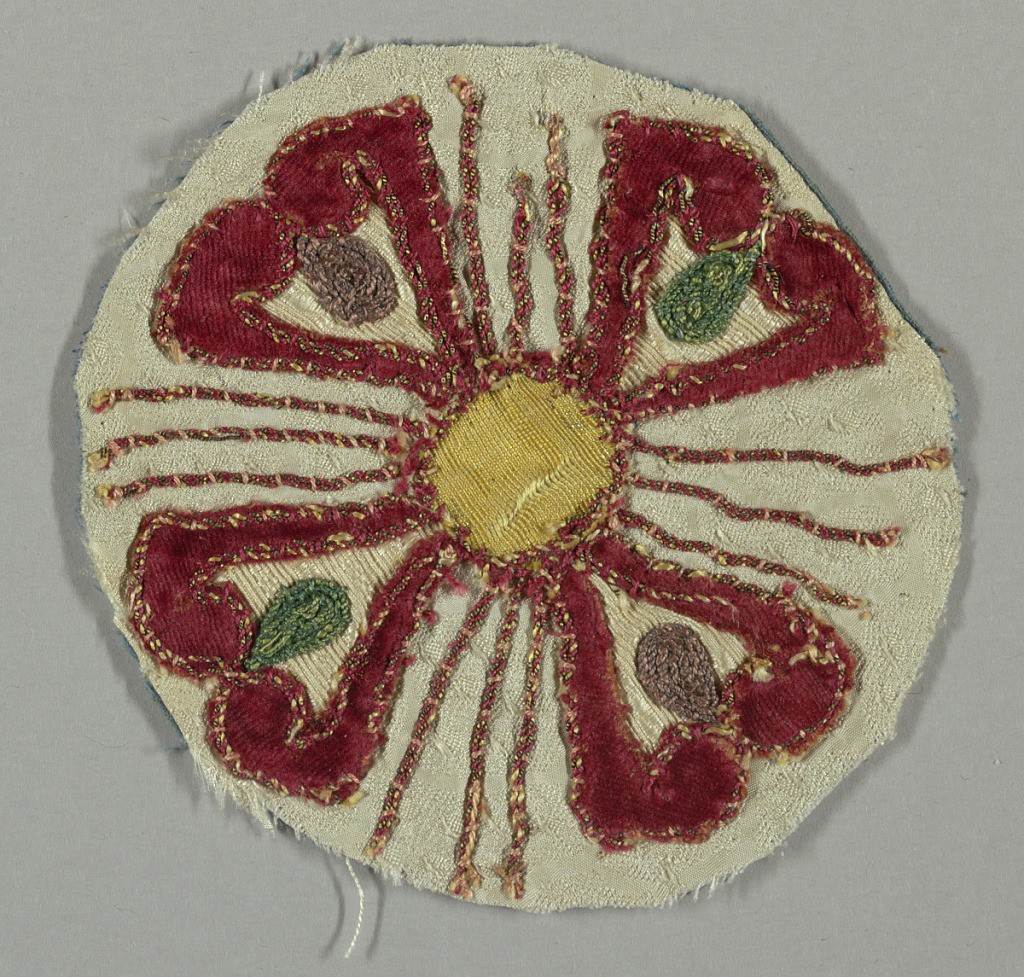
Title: Fragment
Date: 17th century
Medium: silk and metal thread Technique: appliqué on velvet
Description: Appliqué of cut-out shapes of red velvet and yellow silk with couched threads on a circle of white silk figured ground.